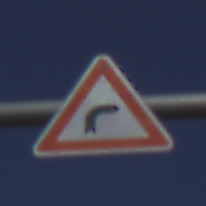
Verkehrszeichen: KurveRechts
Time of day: MorningAfternoon
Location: Outdoor (Nature)
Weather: Clear
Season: NotSpecified
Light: Natural